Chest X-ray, AP view. Patient: 31 years old, sex F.
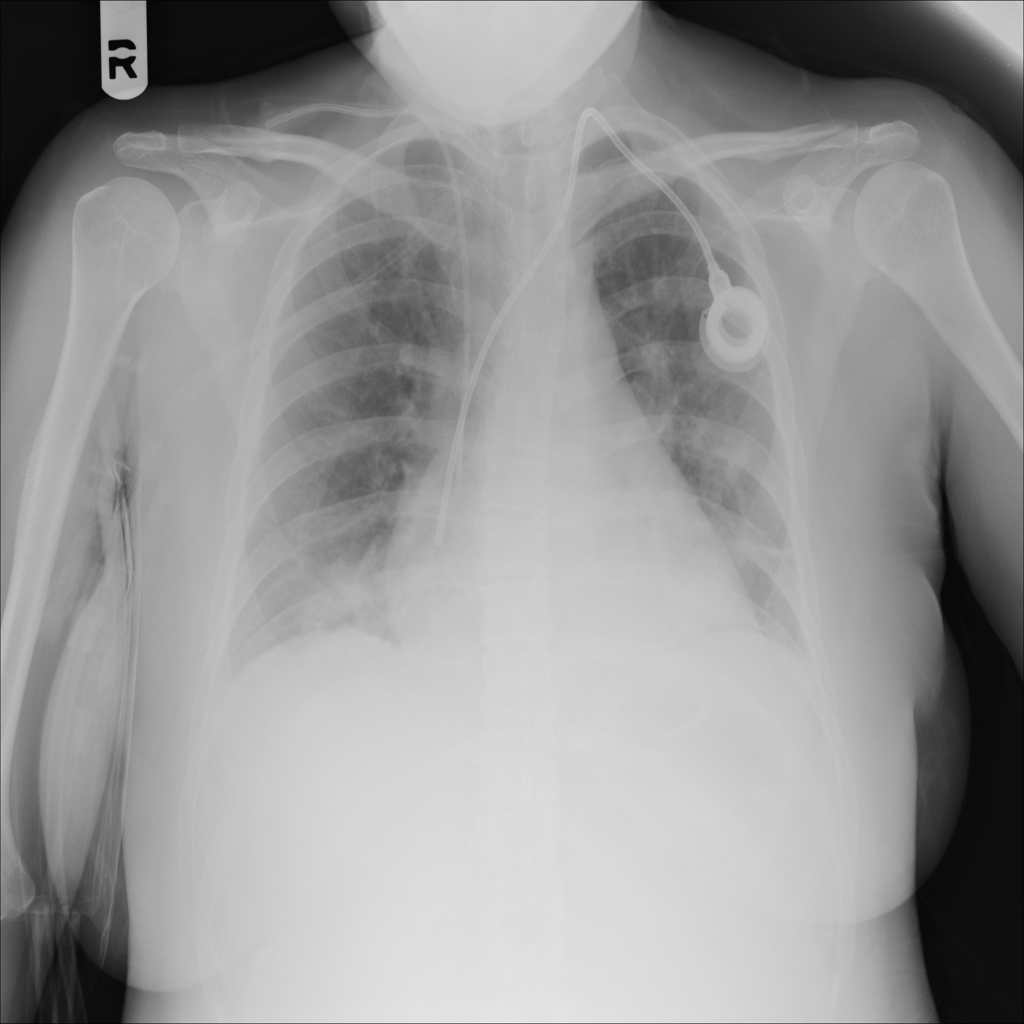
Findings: Infiltration